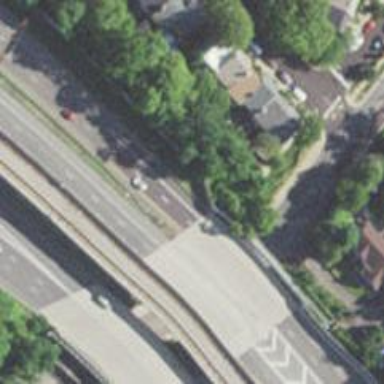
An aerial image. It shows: Asphalt motorway.